Aerial crown-view tile of a tropical tree (Barro Colorado Island, Panama), acquired 20241216:
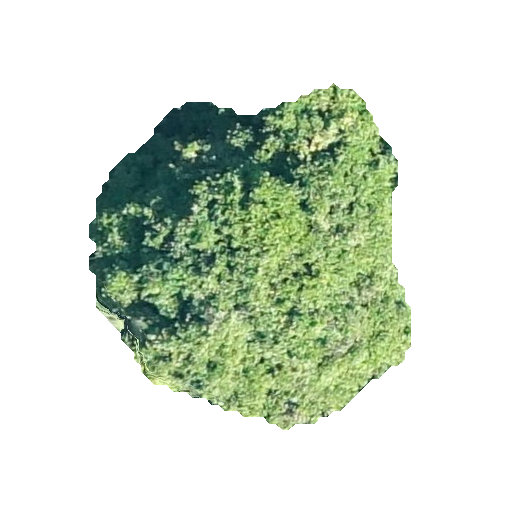
Species: Prioria copaifera
GBIF accepted scientific name: Prioria copaifera
Crown area: 119.377 m²